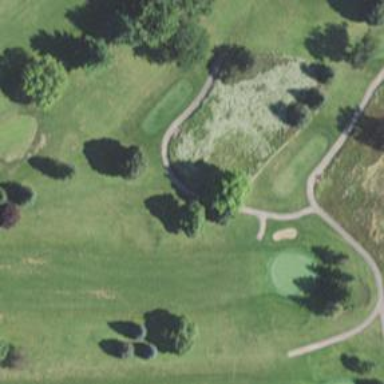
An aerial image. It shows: Service road designated as golf cart path.